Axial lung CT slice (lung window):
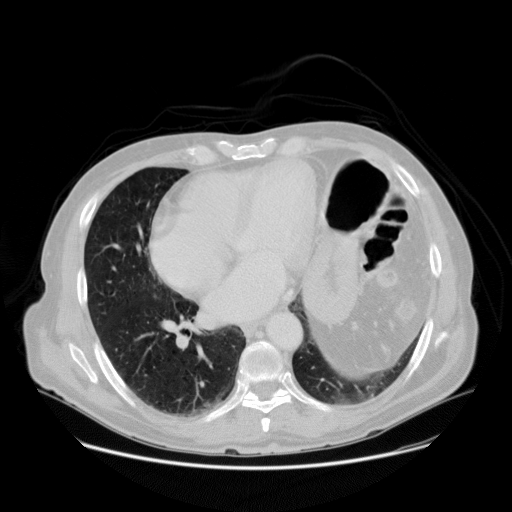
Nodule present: no